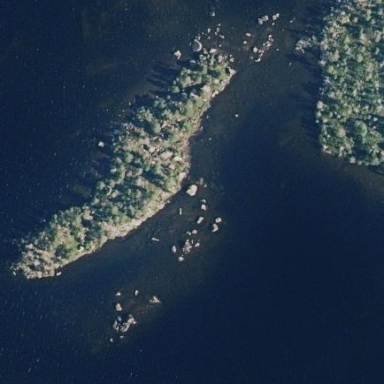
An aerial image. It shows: Islet.